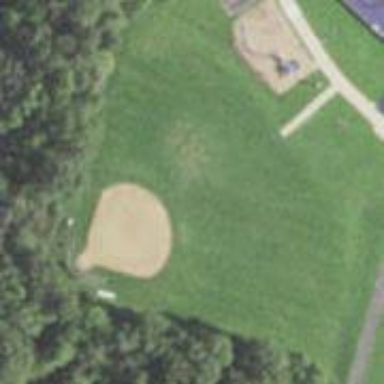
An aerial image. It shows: Pitch designated for baseball and softball activities.